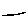
Label: line